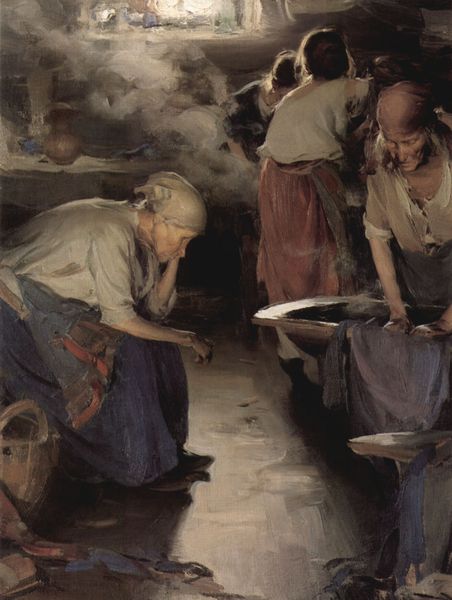
Titel: Wäscherinnen
Künstler: Abram Jefimowitsch Archipow
Standort: Moskva
Institution: Tretjakow-Galerie
Schlagwörter: blau, dunkel, gemälde, schatten, wasser, weiß, frauen, komposition, ocker, sitzen, wäsche, braun, fenster, frau, grau, kleid, licht, orange, profil, raum, schwarz, stützen, szene, rot, tuch, beige, haube, rock, alt, hemd, arm, arme, falten, kleidung, stehen, öl, rauch, boden, interieur, kelch, realismus, sitzend, stoff, tücher, rosa, arbeit, bauern, genre, henkel, kanne, krug, schürze, genremalerei, röcke, schuhe, arbeiten, arbeiterinnen, blusen, hart, körbe, schwer, schürzen, hitze, dielen, arbeiter, dampf, duktus, kopftuch, anstrengung, glanz, korb, menzel, aufstützen, waschen, keller, ausgemergelt, lumpen, feuchtigkeit, becken, brett, leinwand, wanne, küche, müde, kopftücher, toff, tonig, industrialisierung, fensterbrett, trog, kochen, bottich, holt, armut, reiben, mager, hungrig, anstrengend, reinigung, wäscherinnen, wäscherei, wäscherin, waschbrett, waschtag, erschöpfung, schrubben, waschküche, spiegelnd, färben, waschfrauen, anstrengen, historisches genre, ruch, wannen, färberei, schrubber, bügeln, indigos, boen, wringen, ampf, wäschestücke, rauchd, sieder, siederf, waschtrog, ot, arbeiterleben, wäschestüke, stitzend, wäschrei, roock, wäschewanne, waschwanne, wäscheküche, mpüde, wäscheraum